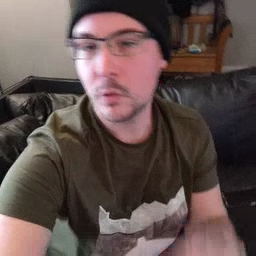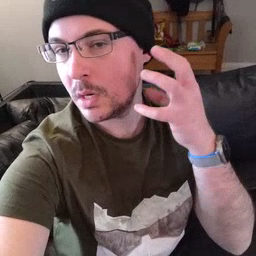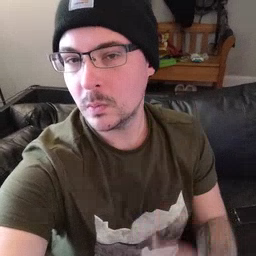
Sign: radio